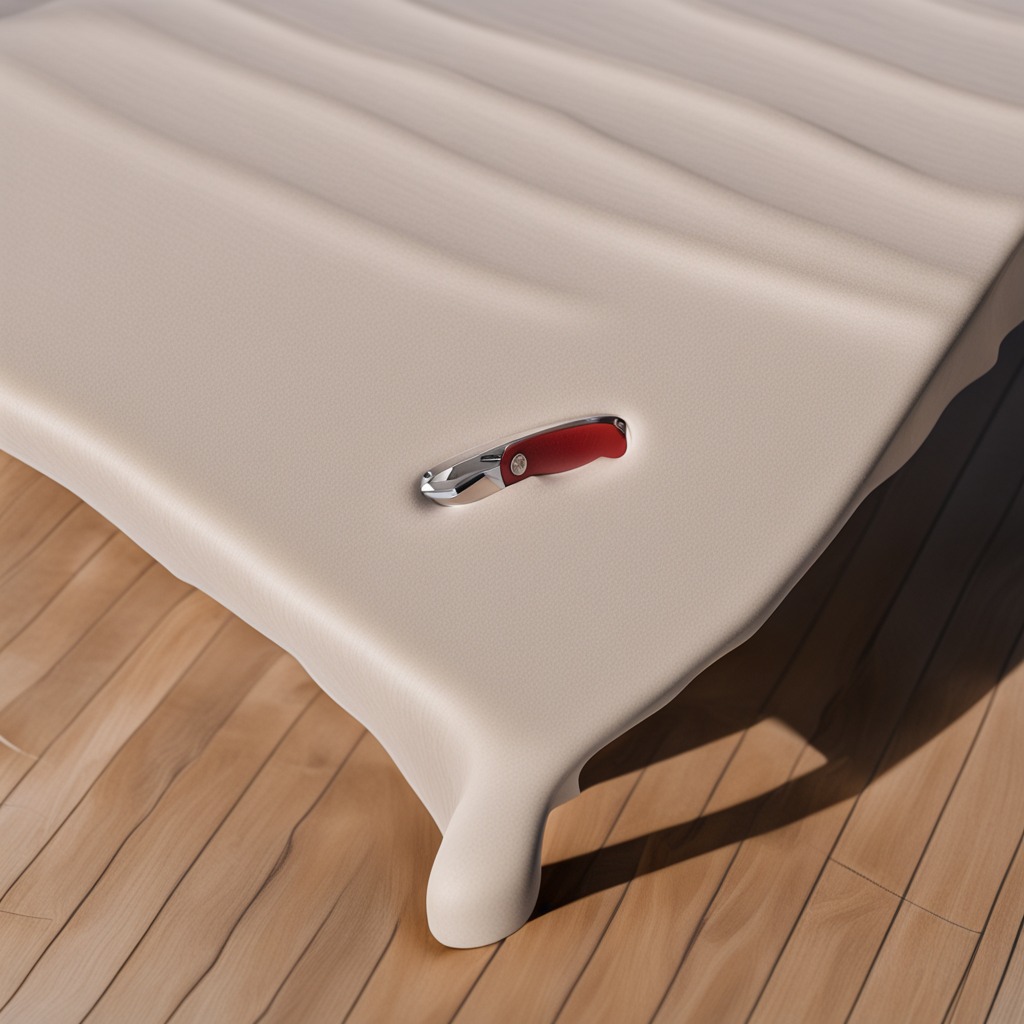
A utility knife is lying on the wooden table in the outdoor workshop during daytime bright natural light soft shadows worn but beneath the cloth.